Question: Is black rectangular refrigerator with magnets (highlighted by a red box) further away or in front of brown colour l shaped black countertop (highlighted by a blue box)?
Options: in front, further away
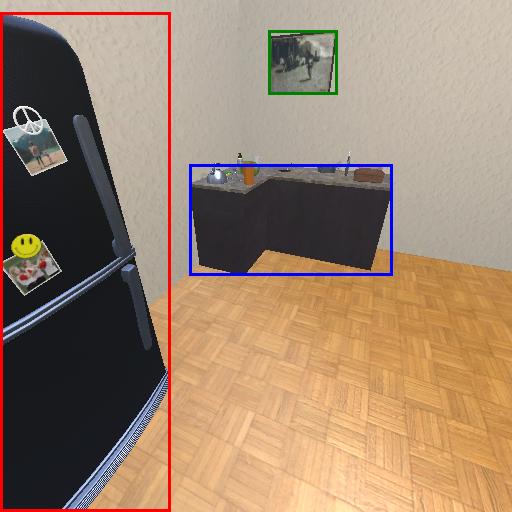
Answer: in front